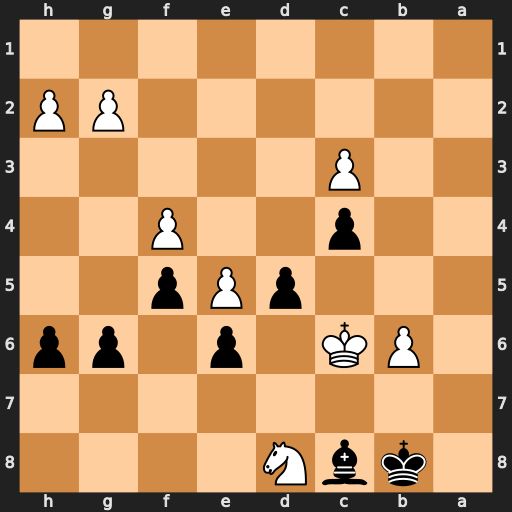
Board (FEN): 1kbN4/8/1PK1p1pp/3pPp2/2p2P2/2P5/6PP/8
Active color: b
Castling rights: -
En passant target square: -
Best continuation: d4 cxd4 c3